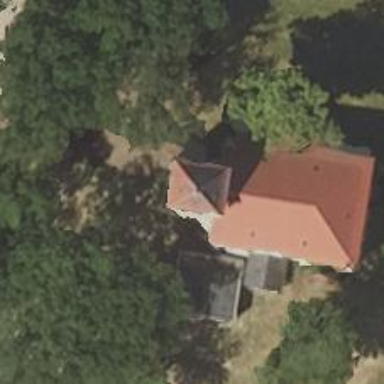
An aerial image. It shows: Bell tower classified as man-made tower.